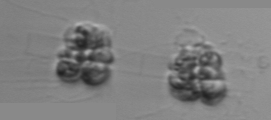
Label: Leptocylindrus_mediterraneus